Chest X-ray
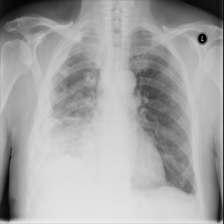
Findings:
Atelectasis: negative
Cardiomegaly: negative
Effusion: positive
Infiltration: positive
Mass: negative
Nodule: negative
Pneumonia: negative
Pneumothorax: negative
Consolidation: negative
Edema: negative
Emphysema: negative
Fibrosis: negative
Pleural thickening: negative
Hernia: negative